Field crop: maize
Growth stage: 2
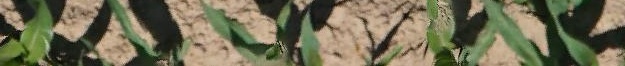
Species: maize